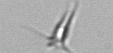
Label: Calciopappus